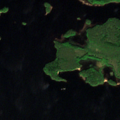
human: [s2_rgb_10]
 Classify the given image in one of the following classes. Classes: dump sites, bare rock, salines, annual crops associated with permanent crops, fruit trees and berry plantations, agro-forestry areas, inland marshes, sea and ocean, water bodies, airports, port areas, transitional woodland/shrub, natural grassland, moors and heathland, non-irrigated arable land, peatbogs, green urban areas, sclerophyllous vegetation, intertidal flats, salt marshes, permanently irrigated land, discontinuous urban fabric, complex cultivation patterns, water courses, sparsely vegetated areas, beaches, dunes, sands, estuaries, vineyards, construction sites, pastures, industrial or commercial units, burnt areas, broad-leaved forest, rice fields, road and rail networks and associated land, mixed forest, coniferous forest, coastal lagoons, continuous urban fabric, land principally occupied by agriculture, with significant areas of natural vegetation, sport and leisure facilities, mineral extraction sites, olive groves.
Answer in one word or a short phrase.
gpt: mixed forest, water bodies